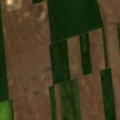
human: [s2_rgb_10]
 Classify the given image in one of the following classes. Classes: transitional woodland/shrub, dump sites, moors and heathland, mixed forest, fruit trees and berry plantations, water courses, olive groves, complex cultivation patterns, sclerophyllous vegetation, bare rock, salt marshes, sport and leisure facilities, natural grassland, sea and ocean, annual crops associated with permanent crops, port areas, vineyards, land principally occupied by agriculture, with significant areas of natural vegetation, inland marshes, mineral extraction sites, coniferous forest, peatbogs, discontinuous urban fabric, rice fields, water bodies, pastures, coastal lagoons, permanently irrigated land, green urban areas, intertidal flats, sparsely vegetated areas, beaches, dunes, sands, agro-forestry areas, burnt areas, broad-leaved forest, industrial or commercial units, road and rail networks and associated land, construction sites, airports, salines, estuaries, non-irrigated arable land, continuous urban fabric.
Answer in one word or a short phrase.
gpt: non-irrigated arable land